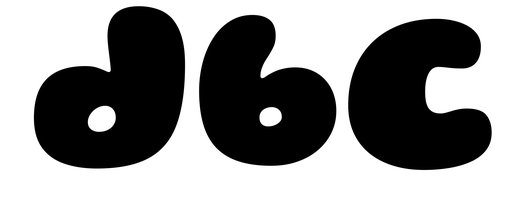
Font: Gluten_Black